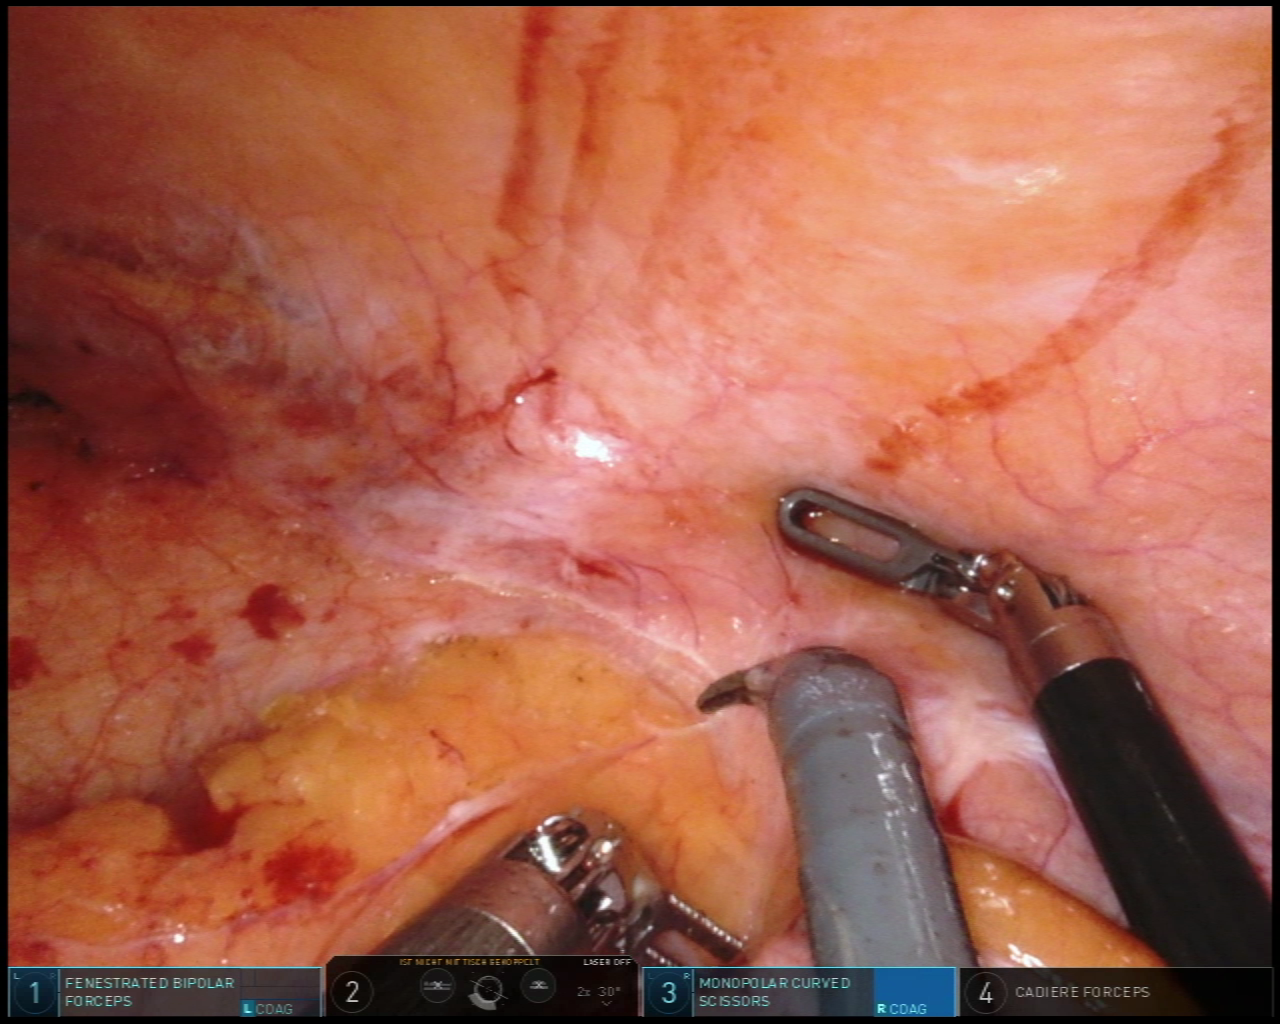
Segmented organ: abdominal_wall
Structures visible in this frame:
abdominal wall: yes
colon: yes
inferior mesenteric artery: no
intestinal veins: no
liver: no
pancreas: no
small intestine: no
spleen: no
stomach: no
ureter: no
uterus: no
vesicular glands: no